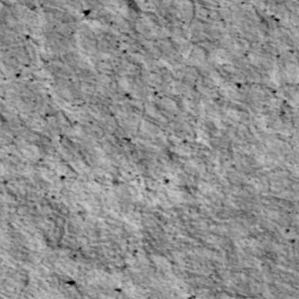
Label: non_frost